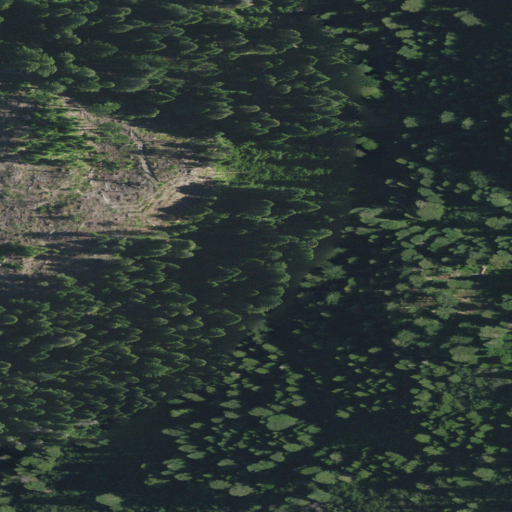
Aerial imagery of plain(s) in California named Willow Flat containing evergreen forest and grassland